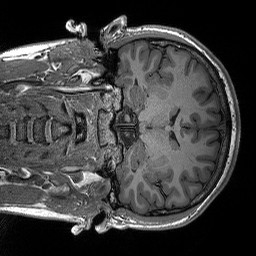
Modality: T1w
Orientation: coronal
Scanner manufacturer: siemens
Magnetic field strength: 3 T
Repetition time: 2.3 s
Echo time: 0.00298 s